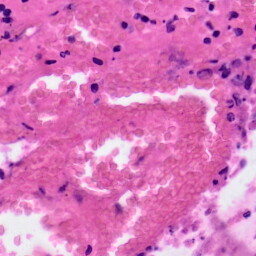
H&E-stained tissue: Colon